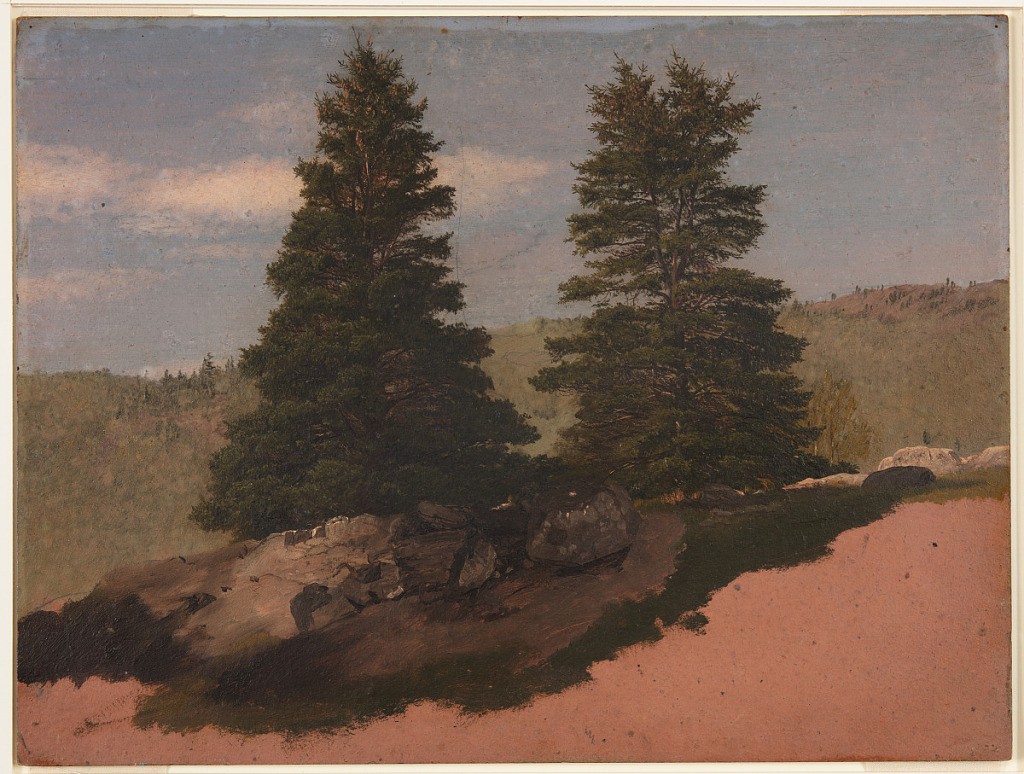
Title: Two Pine Trees, Mt. Desert Island, Maine
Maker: Frederic Edwin Church, American, 1826–1900
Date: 1850–1851
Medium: Oil and graphite over red ground on cardboard
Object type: Drawing
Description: Landscape sketch showing a view of two pine trees rising behind a large rocky outcropping on Mt. Desert Island in Maine. The immediate foreground is comprised of the boulder and the hastily rendered green grass atop which it rests. The lateritious (brick-colored) ground is visible along the lower margin and at lower right. Dominating the composition at center, the titular pair of pine trees are rendered in meticulous detail, with with small branches and pinecones included. A heavily wooded ridge extends across the horizon in the background, while a band of puffy clouds hang in the sky above.